Question: I have the following code:
'''
from mpl_toolkits.basemap import Basemap
map = Basemap(projection='merc', lat_0=50, lon_0=4,
resolution = 'l', area_thresh = 0.1,
llcrnrlon=4, llcrnrlat=50,
urcrnrlon=40, urcrnrlat=60)
map.drawcoastlines(linewidth=0.15)
map.drawcountries(linewidth=0.15)
map.fillcontinents(color='brown',lake_color='white')
map.drawmapboundary(fill_color='white')
'''

And on top of this map I want to display a shapefile that consists of only one polygon. The polygon defines a closed area. I've found different tutorials on how to manually add polygons or plot multiple polygons from a shapefile, but I am not able to do it for my case.
The shapefile attribute table is composed of only two fields: '' and ''.
For now I have arrived to this
'''
import shapefile
s = shapefile.Reader(filepath,'c',drawbounds=False)
shapes = s.shapes()
records = s.records()
for record, shape in zip(records,shapes):
lons,lats = zip(*shape.points)
data = np.array(map(lons, lats)).T
x, y =map(lons,lats)
'''
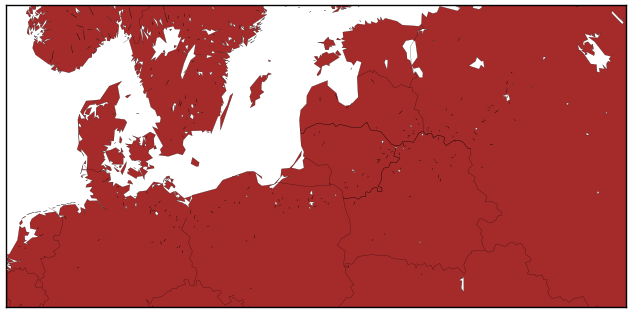
Answer: Had the same issue, but it's so simple that you never thought about doing it with the many tutorials and modules and kind of similar issues on the net:
'''
map.readshapefile('luthuania', 'any_name_you_like', drawbounds=True)
'''
so for your example:
'''
from mpl_toolkits.basemap import Basemap
map = Basemap(projection='merc', lat_0=50, lon_0=4,
resolution = 'l', area_thresh = 0.1,
llcrnrlon=4, llcrnrlat=50,
urcrnrlon=40, urcrnrlat=60)
map.readshapefile('luthuania', 'any_name_you_like', drawbounds=True, linewidth=2, color='b')
map.drawcoastlines(linewidth=0.15)
map.drawcountries(linewidth=0.15)
map.fillcontinents(color='brown',lake_color='white')
map.drawmapboundary(fill_color='white')
'''
Which gives

The module shapefile, by the way is used by Basemap under the hood: see C:\Python33\Lib\site-packages\mpl_toolkitsasemap\shapefile.py